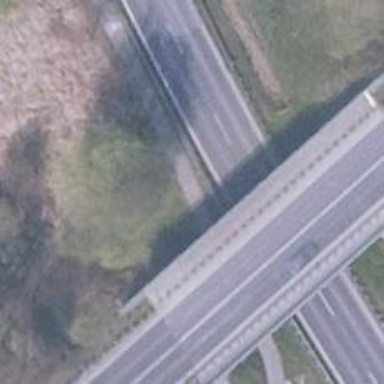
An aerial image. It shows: Path with asphalt surface of excellent quality.